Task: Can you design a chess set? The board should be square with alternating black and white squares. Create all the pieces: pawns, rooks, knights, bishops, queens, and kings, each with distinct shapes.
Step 697:
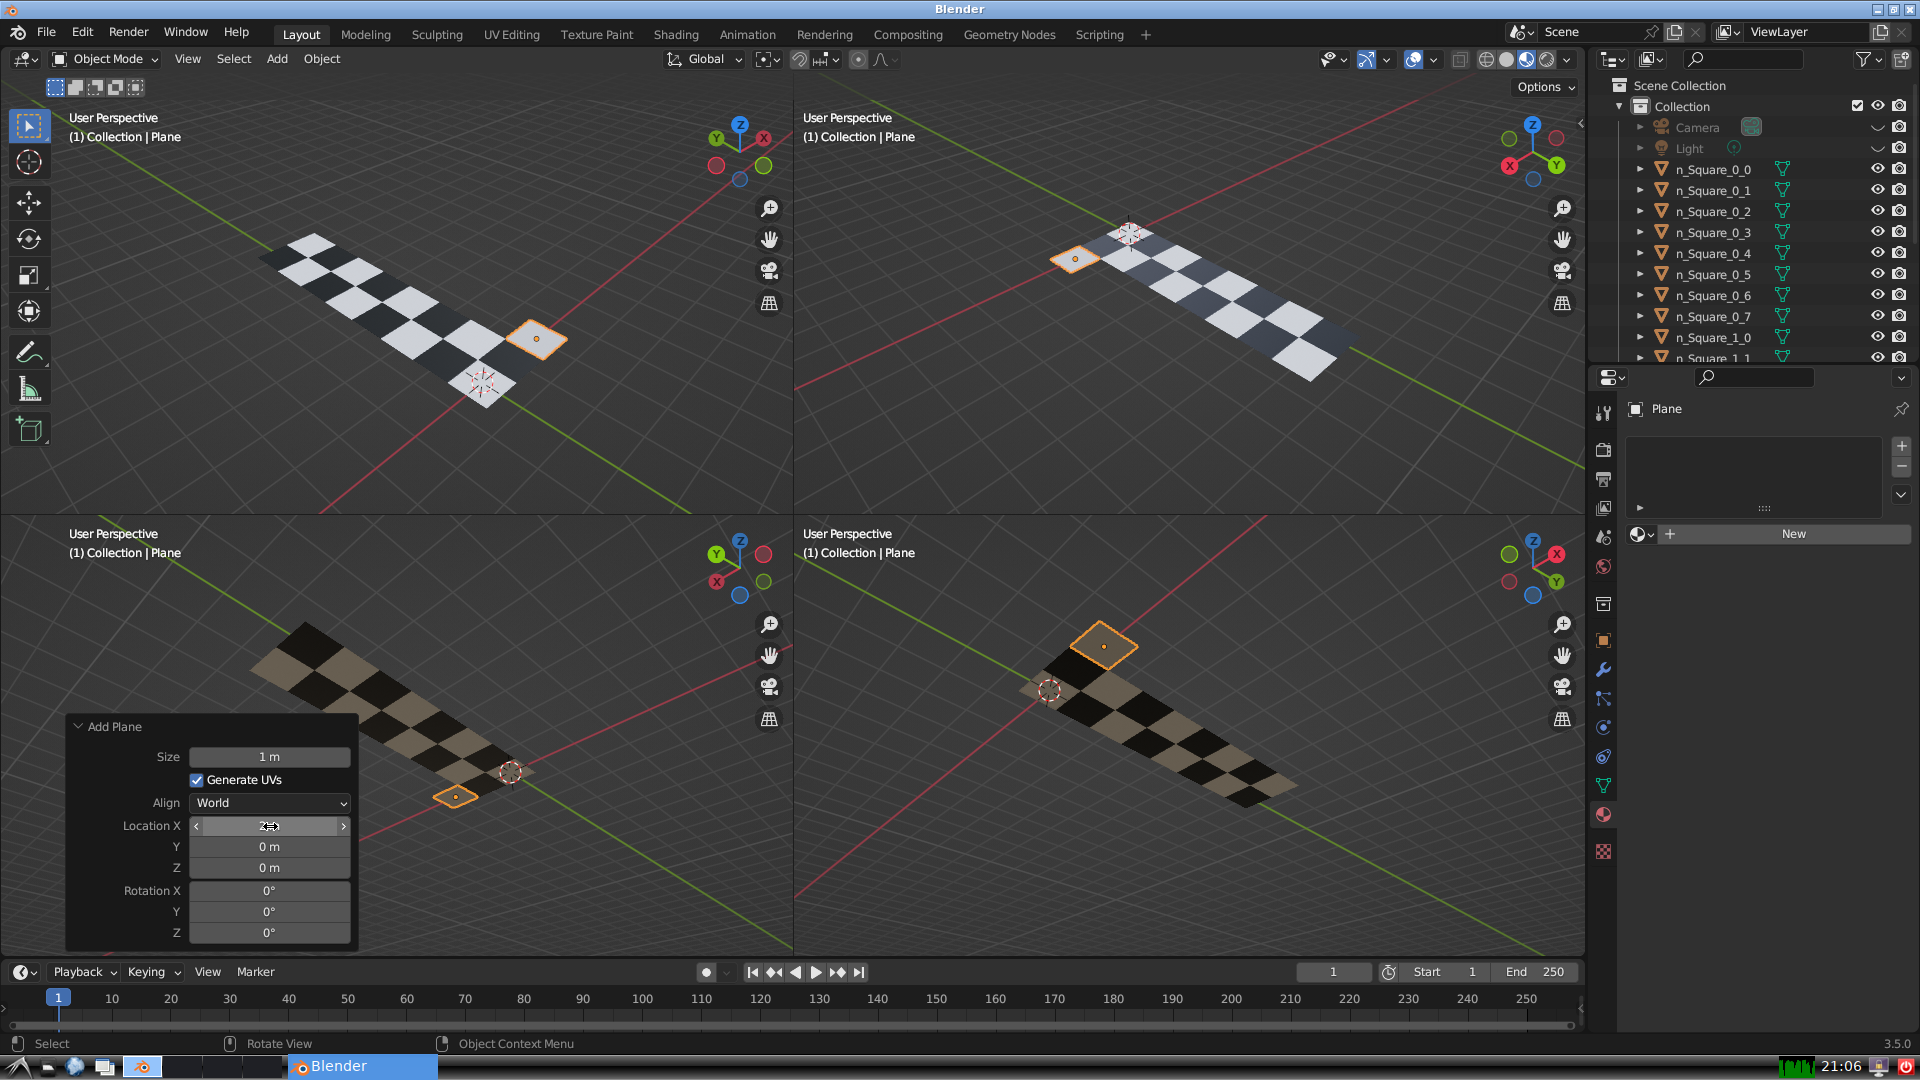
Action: {"mouse_move": [270, 846]}